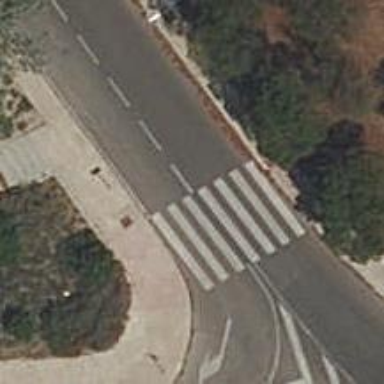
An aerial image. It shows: Uncontrolled crossing on the road.